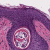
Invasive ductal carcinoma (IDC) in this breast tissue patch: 0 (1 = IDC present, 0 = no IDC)